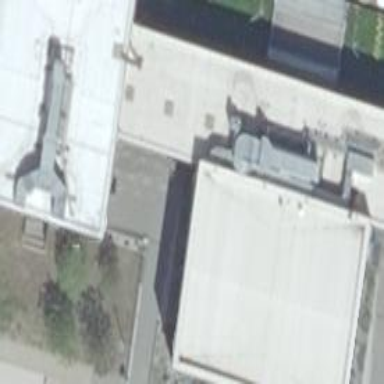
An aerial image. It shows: White school building with flat roof.